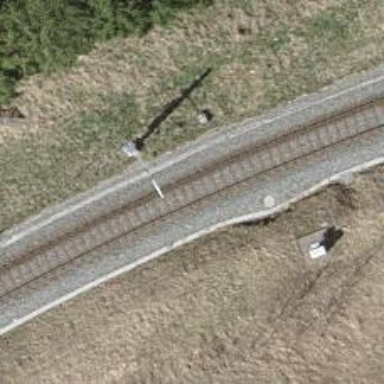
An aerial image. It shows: Single-track railway with electrified contact lines.